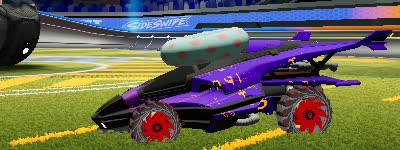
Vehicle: aftershock